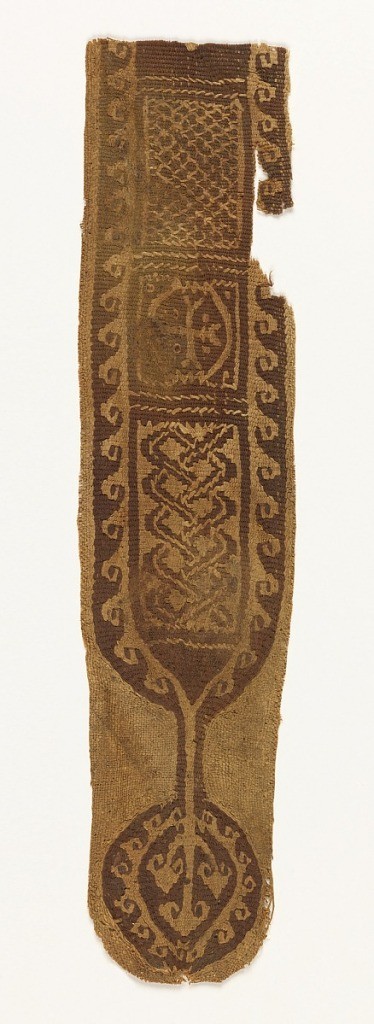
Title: Clavus band
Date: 600–900
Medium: wool, linen Technique: tapestry weave
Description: Woven linen and wool tunic ornament showing a Coptic cross between borders of advancing waves, and a roundel with three-pronged motif at center.